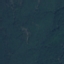
Label: Forest